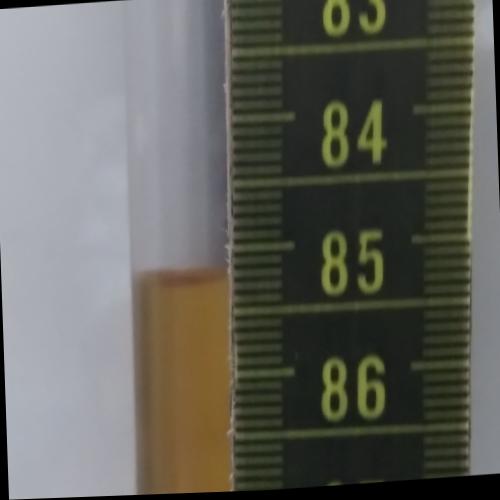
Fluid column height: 85.2 cm